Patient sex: M
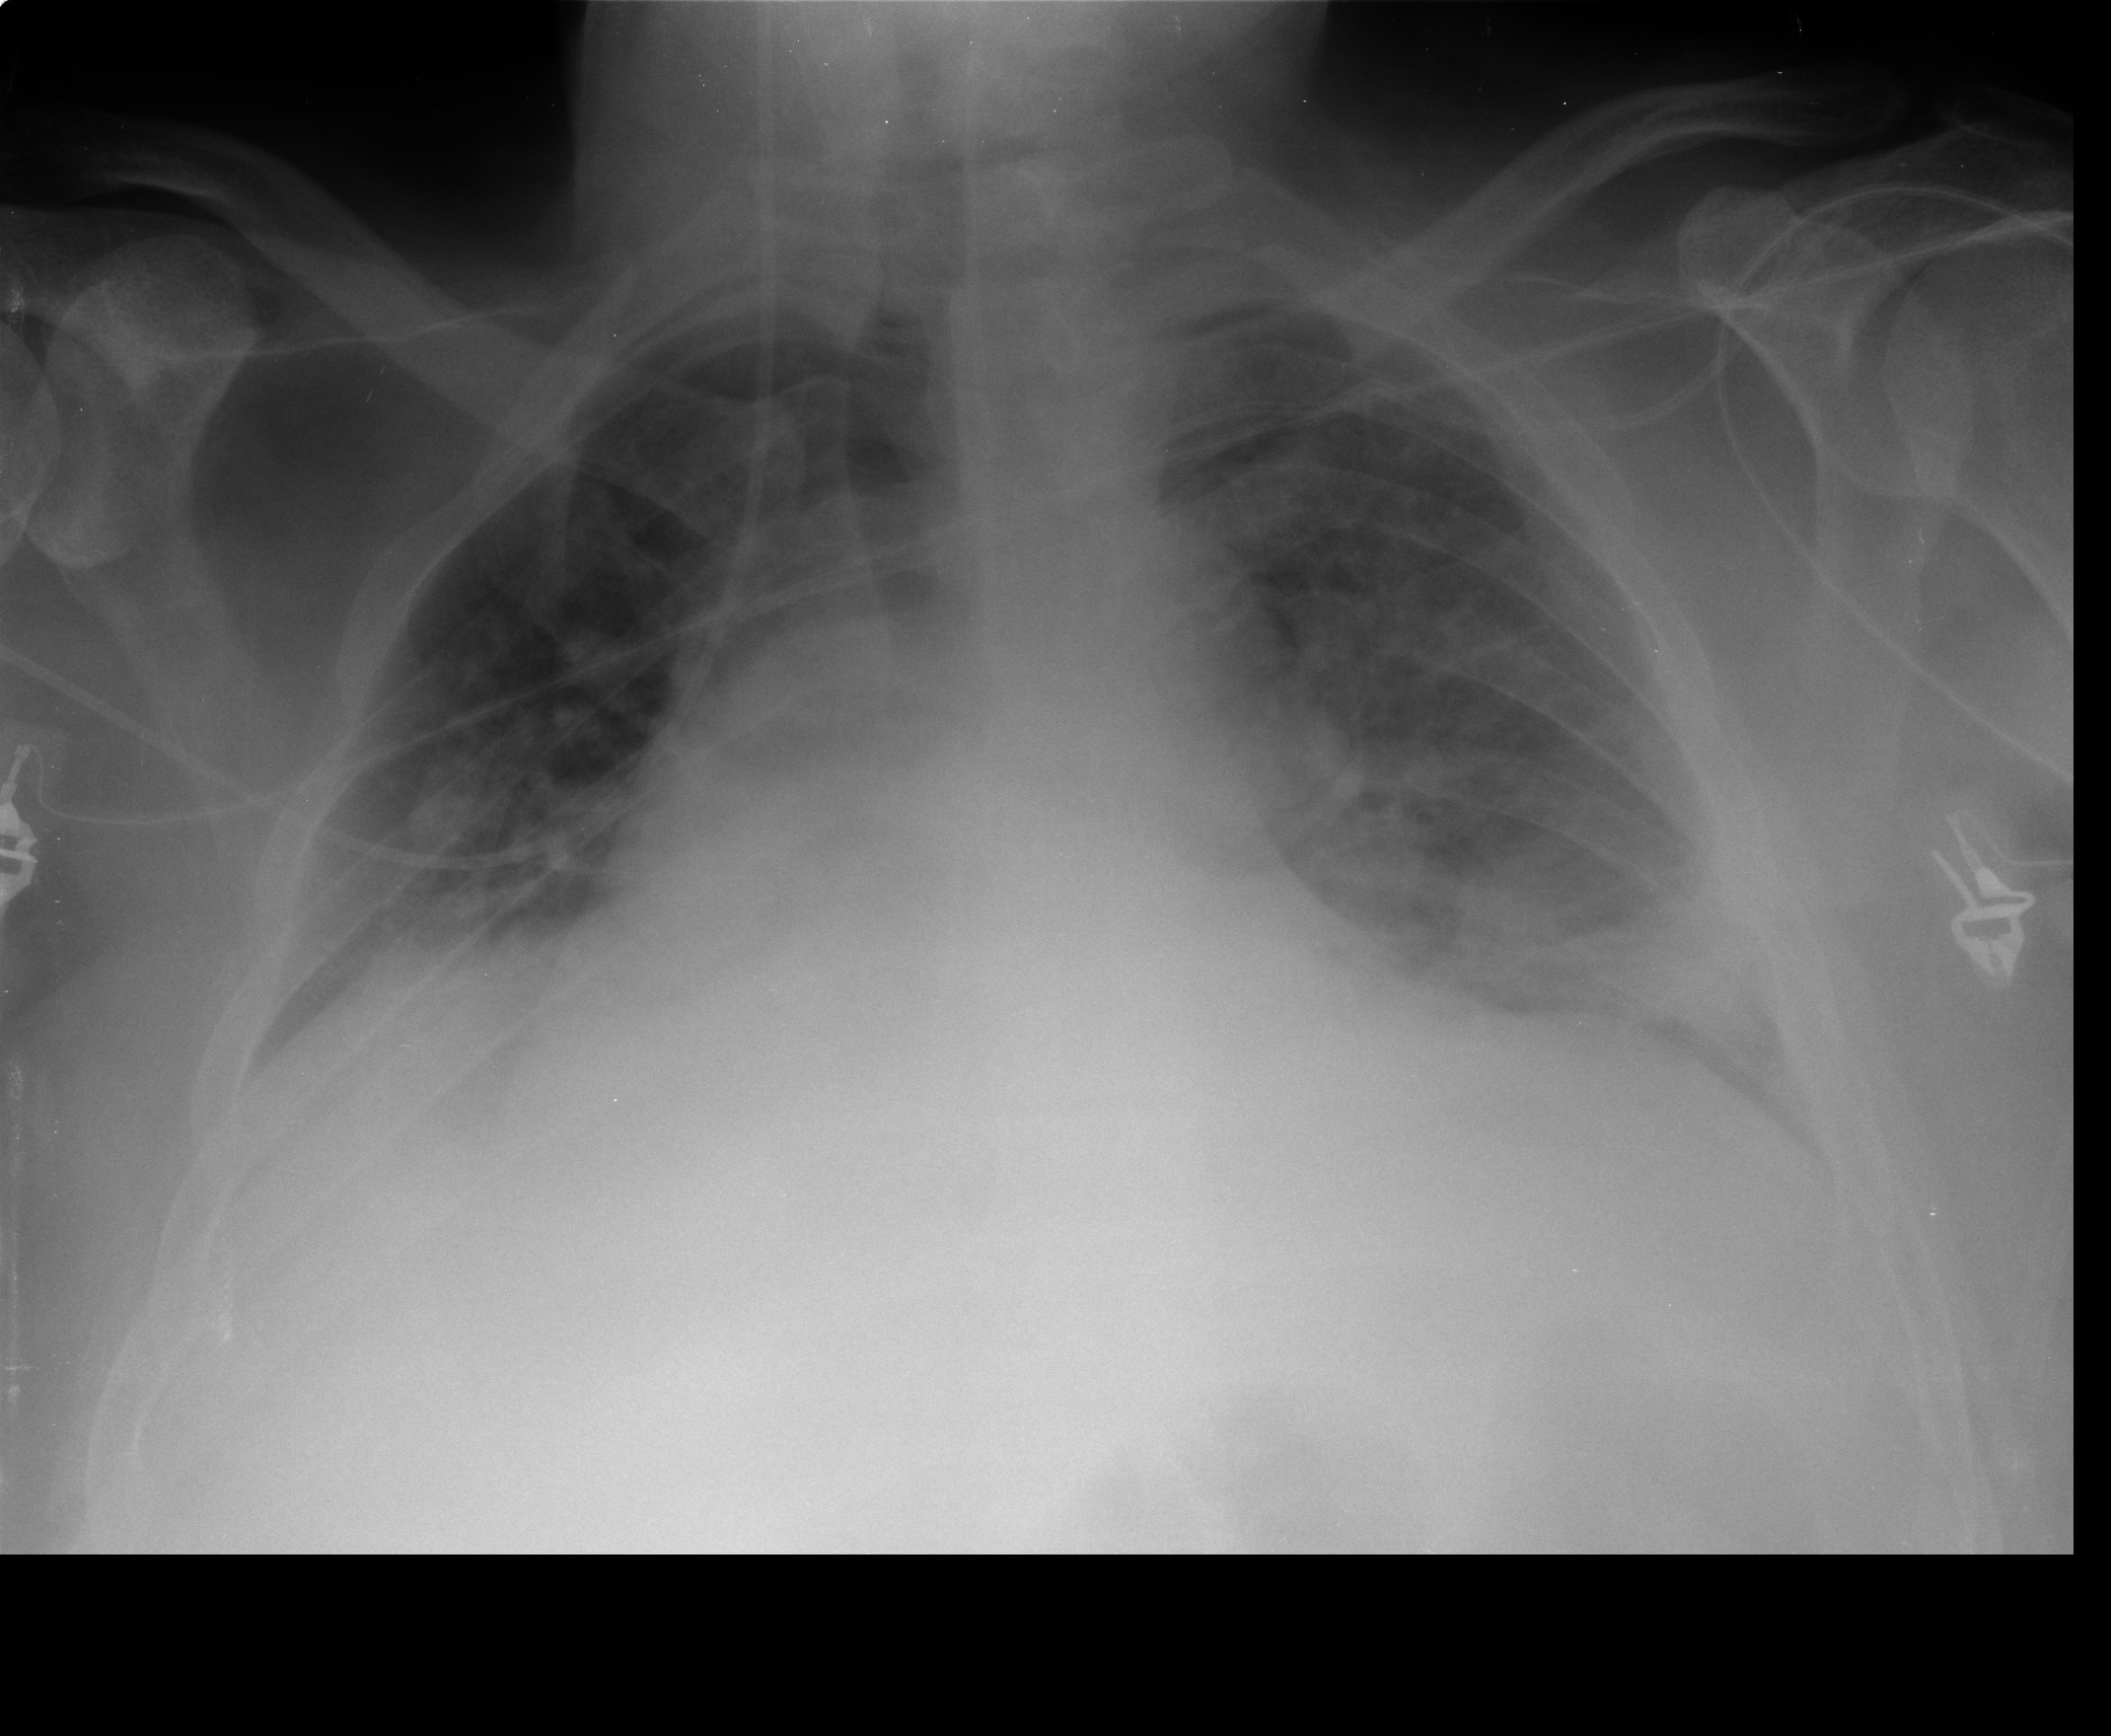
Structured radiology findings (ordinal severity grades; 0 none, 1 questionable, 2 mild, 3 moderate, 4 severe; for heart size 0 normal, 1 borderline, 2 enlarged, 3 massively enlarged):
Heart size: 3
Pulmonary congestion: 2
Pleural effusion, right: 2
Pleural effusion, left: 2
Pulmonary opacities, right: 2
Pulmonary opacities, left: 2
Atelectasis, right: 2
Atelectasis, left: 2